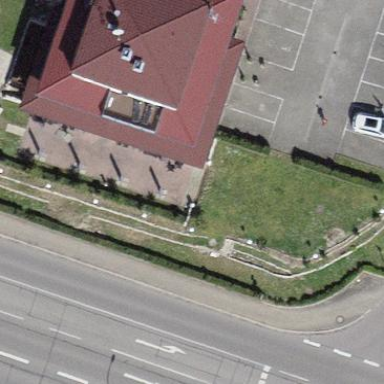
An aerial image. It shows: Restaurant in building.